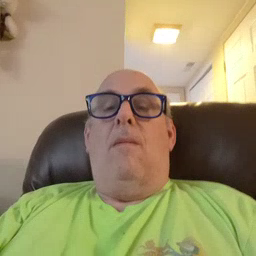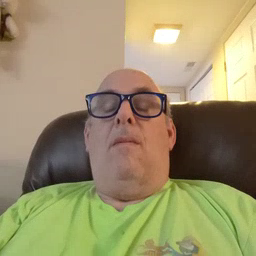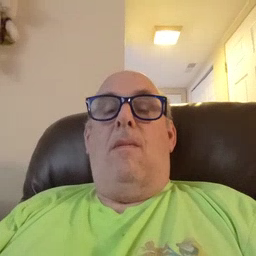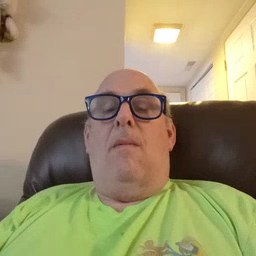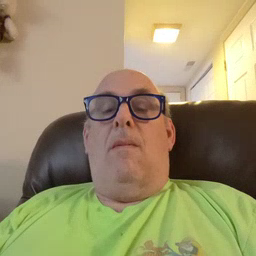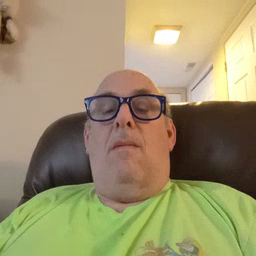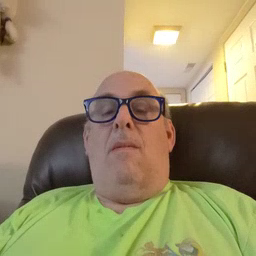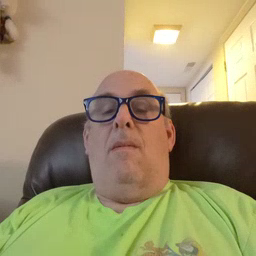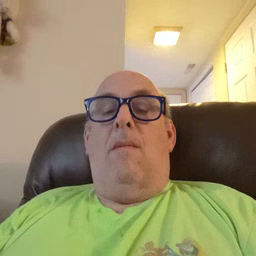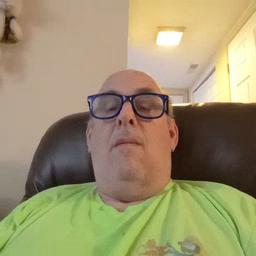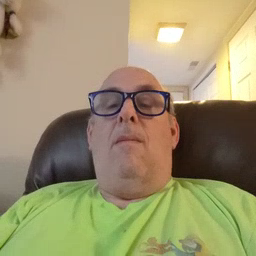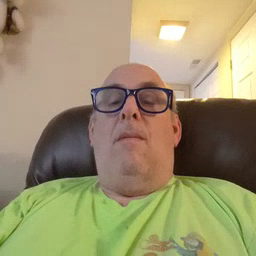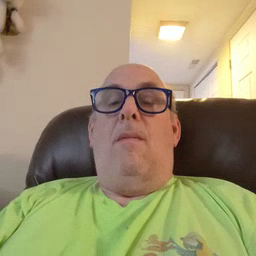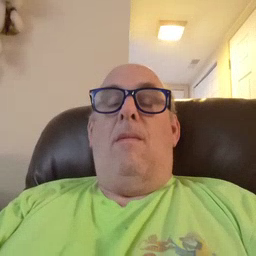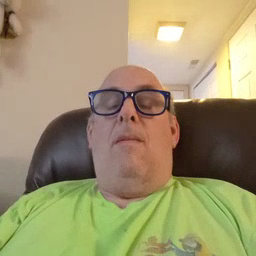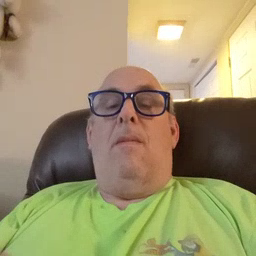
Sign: mouth